Question: I have an application running under Windows connecting to a SQL Server. The application works perfectly fine under Windows.
The same application should work likewise on Linux (Ubuntu 18.04) via Delphi's cross-platform development.
Yet, I get the
.
This happened after installation of the driver via Microsoft's tutorial:
<URL>
Does someone have any idea what's going wrong?
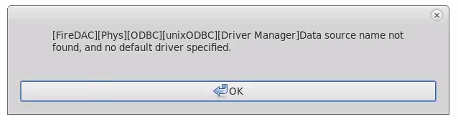
Answer: When I started developing my cross-platform FMX application that was supposed to work with SQL Server, I also used FireDAC in the beginning. But, when it came time to deploy my application on Linux, I ran into similar difficulties. I decided that configuring each client computer to install my application was too laborious and I switched to SDAC, which allows working directly with SQL Server not only on Windows but on Linux and macOS. Now I just need to copy my application, and it works everywhere without any additional settings. I advise you to try this option.